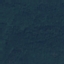
Land use / land cover: Forest